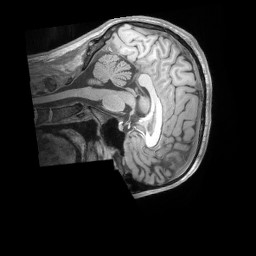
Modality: T1w
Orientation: sagittal
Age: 26
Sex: male
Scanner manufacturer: siemens
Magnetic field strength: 3 T
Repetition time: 2.53 s
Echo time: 0.00164 s